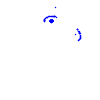
Particle: proton